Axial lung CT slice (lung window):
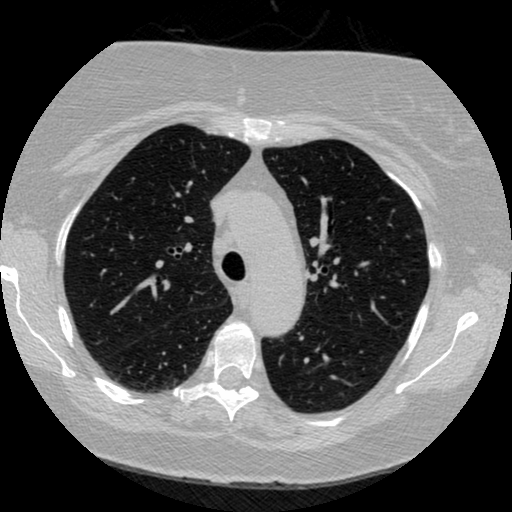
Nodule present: no